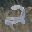
Label: 2